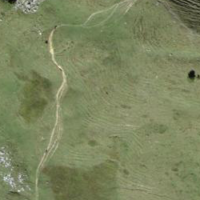
EUNIS habitat code: 23
Species observed at this site:
Crepis aurea